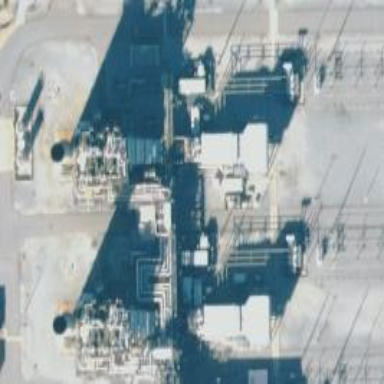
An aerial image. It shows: Gas turbine generator powered by gas.